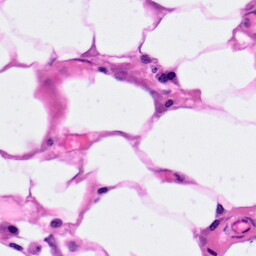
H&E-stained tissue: Pancreatic